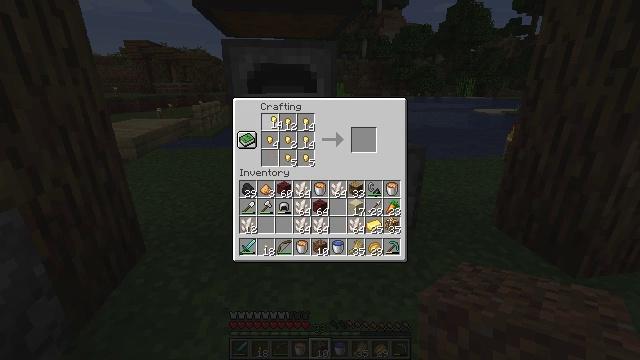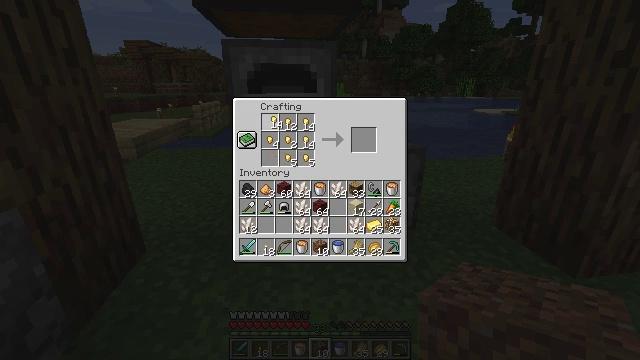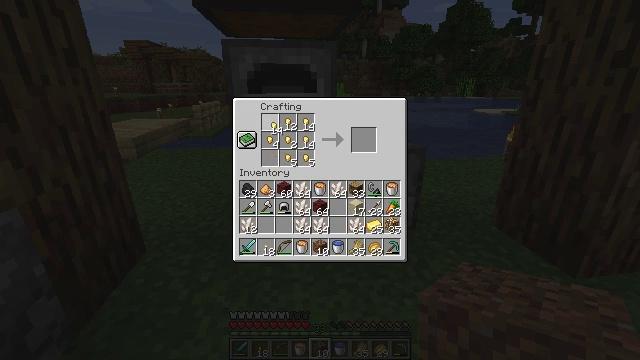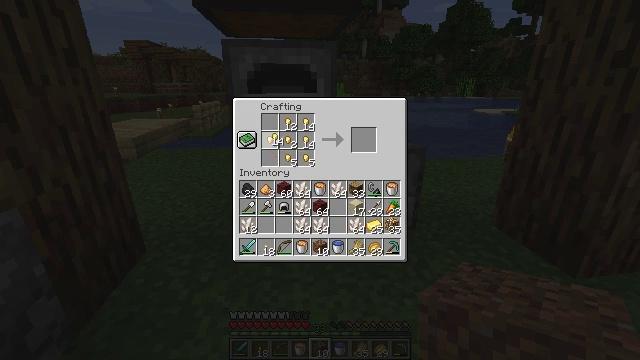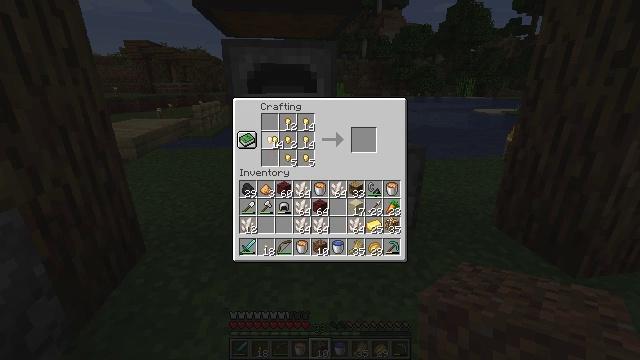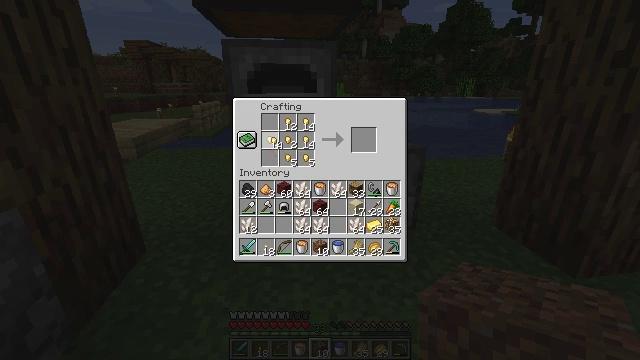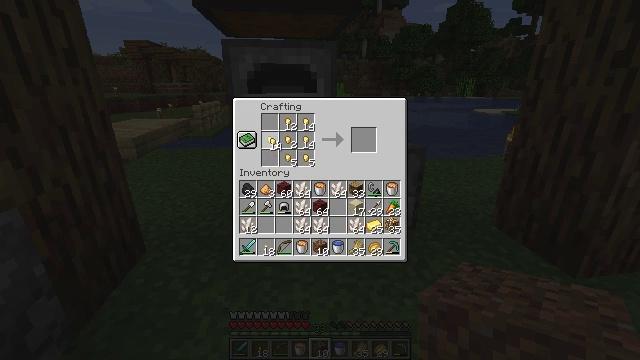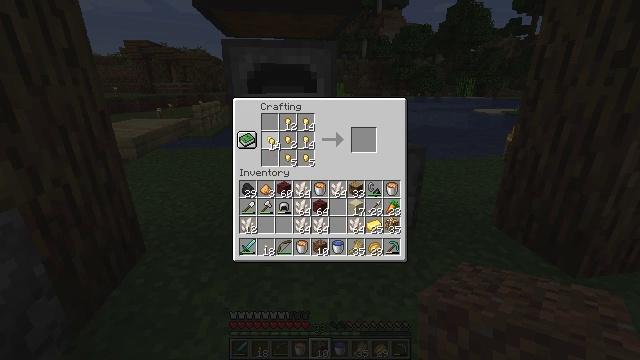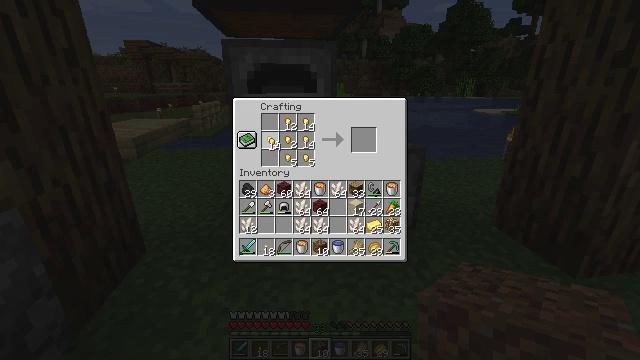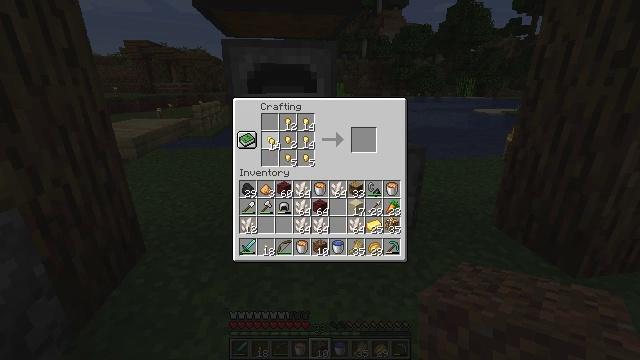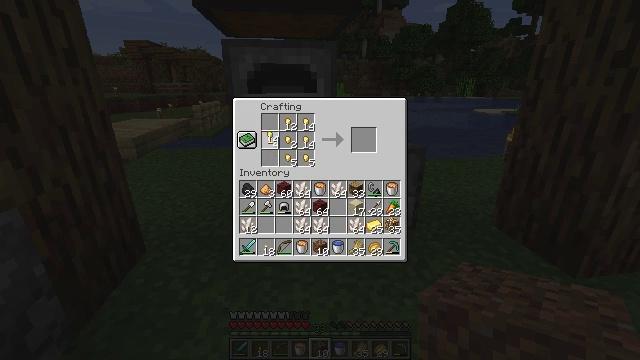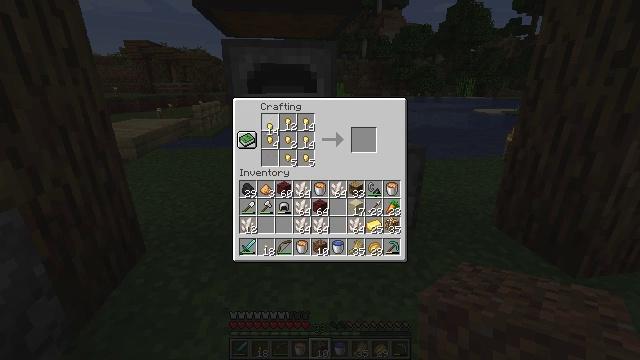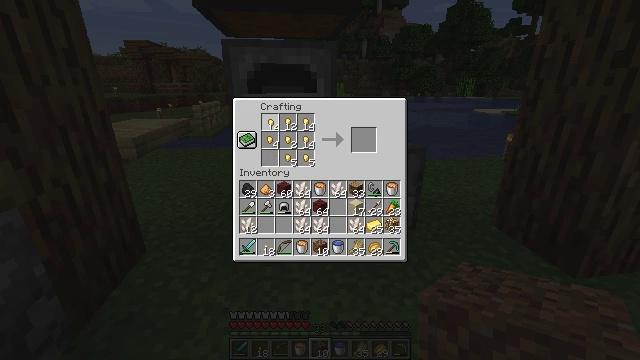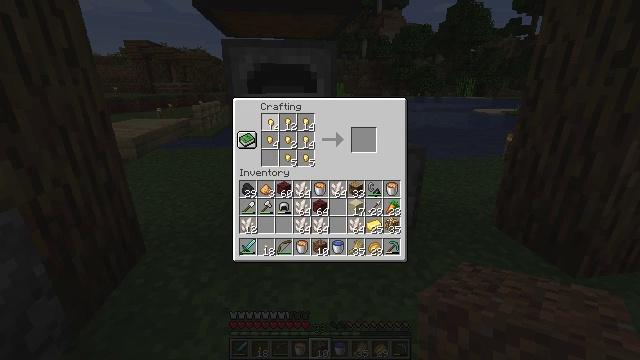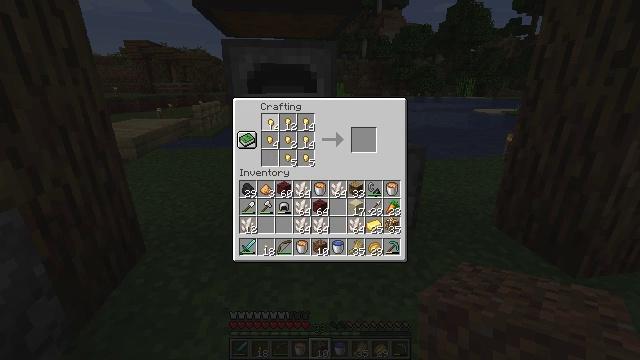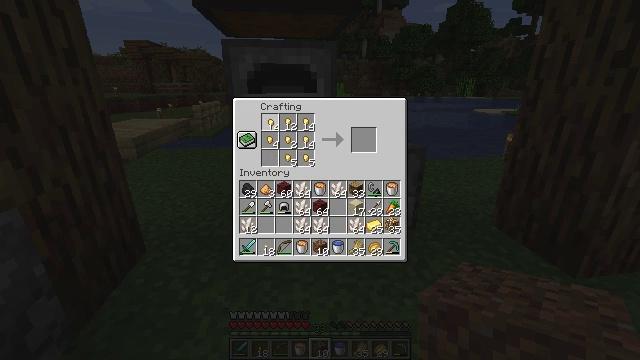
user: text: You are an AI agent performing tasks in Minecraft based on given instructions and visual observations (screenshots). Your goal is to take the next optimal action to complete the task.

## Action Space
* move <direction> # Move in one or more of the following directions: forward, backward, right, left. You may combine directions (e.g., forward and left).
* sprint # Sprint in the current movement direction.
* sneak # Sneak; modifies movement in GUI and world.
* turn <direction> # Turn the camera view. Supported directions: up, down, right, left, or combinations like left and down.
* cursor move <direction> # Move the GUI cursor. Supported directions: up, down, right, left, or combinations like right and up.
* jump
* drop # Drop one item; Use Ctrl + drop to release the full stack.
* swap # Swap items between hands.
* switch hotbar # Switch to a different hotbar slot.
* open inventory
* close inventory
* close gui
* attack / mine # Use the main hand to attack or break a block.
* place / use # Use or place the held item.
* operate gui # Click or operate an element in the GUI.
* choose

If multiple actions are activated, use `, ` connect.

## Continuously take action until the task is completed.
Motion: motion action
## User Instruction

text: Craft a gold ingot.
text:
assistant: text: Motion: no_op
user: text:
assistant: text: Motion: no_op
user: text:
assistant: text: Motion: cursor move down
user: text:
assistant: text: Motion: no_op
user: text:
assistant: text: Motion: no_op
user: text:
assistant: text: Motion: no_op
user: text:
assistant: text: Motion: no_op
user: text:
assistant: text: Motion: no_op
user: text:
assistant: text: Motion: no_op
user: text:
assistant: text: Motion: cursor move up
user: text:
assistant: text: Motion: cursor move up
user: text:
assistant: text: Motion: no_op
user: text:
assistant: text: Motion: choose
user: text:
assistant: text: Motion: choose
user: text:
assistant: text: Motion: choose
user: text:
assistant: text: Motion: no_op
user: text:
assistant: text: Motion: no_op
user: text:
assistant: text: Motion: no_op
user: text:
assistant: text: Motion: no_op
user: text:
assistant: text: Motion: no_op
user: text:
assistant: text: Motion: operate gui
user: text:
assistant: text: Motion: operate gui
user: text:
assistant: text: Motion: operate gui
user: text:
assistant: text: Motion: no_op
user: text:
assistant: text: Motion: no_op
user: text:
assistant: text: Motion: no_op
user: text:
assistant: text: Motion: no_op
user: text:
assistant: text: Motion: no_op
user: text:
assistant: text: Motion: no_op
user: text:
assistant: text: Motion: choose